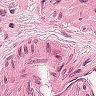
Metastatic tissue present: no